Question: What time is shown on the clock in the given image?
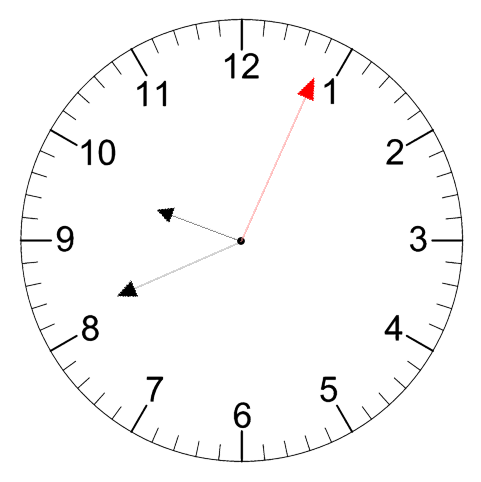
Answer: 09:41:04